Field crop: maize
Growth stage: 2
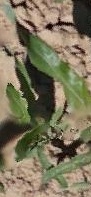
Species: maize